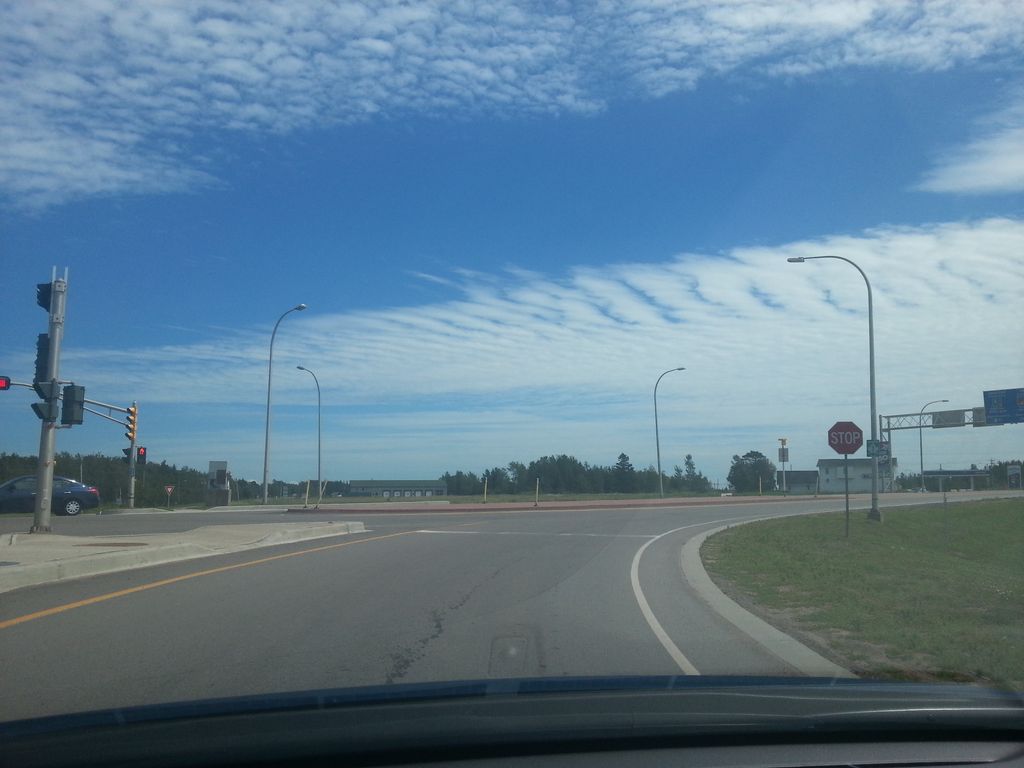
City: charlottetown